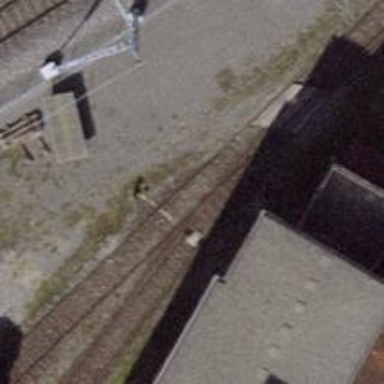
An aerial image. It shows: Railway switch.